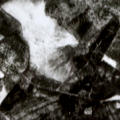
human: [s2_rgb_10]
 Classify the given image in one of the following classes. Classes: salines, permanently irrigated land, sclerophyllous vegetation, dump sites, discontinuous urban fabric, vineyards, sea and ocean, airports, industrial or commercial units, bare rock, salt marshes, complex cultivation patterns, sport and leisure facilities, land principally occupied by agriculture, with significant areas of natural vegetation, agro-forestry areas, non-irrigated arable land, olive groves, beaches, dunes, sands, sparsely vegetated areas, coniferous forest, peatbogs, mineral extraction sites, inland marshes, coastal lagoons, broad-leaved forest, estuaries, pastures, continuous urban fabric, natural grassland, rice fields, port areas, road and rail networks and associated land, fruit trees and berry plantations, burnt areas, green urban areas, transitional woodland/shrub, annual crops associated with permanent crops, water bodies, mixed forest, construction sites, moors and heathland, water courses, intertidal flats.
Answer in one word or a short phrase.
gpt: coniferous forest, mixed forest, transitional woodland/shrub